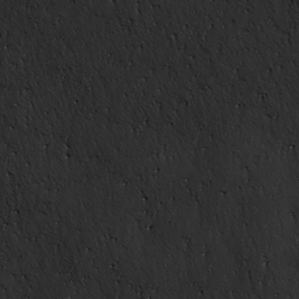
Label: non_frost